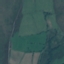
Label: Pasture